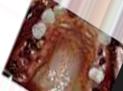
Condition: Caries